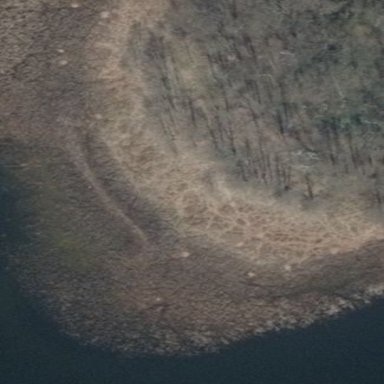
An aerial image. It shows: Wetland area dominated by reedbeds.